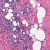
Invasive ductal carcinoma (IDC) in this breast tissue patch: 0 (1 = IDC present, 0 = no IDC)